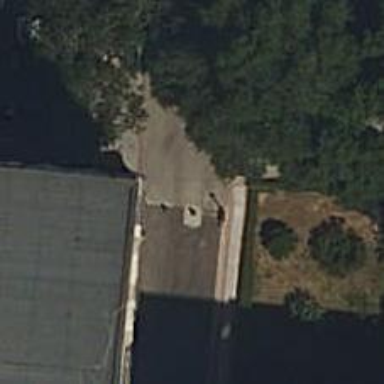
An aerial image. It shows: Bollard.